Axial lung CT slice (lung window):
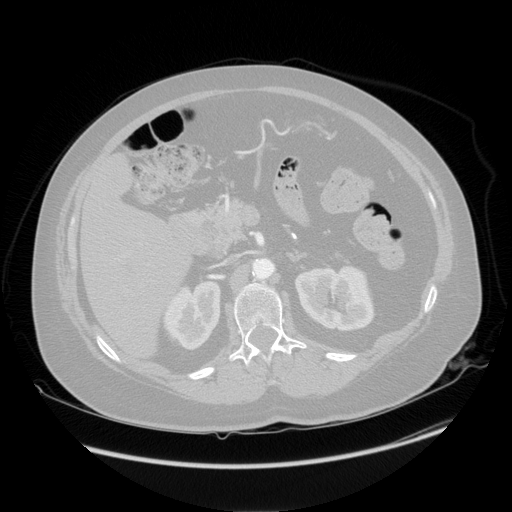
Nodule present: no